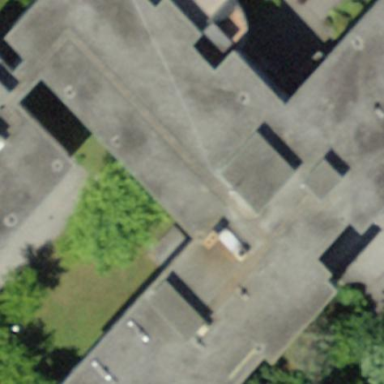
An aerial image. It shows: Building.